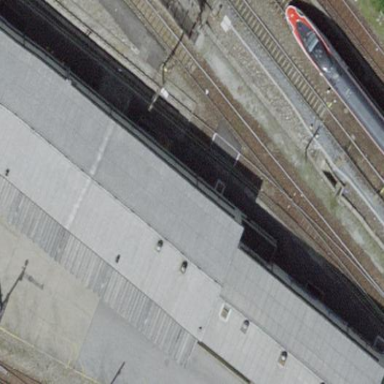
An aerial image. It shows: Building used as railway workshop.